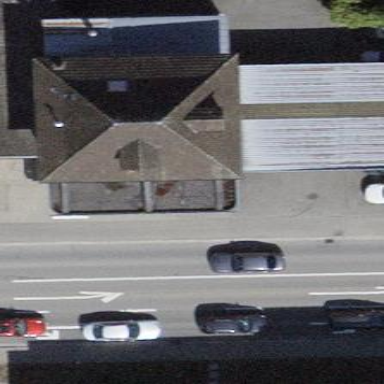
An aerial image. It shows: Residential building with car shop.